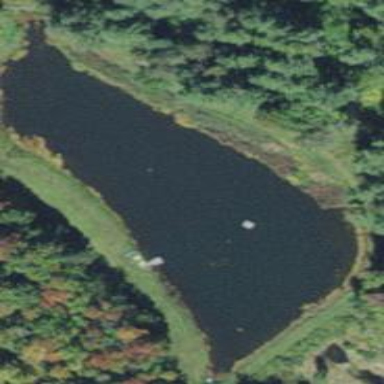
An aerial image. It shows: Pond surrounded by natural water.